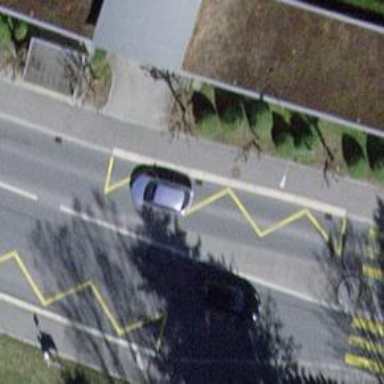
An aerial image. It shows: Public transport stop position.